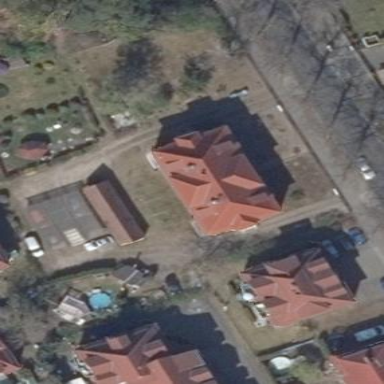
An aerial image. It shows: Apartments building with pyramidal roof.